Question: I like the navigation that can be seen here:

But I don't know how to do it. Could someone point me to a tutorial how to do it or could tell me some keywords
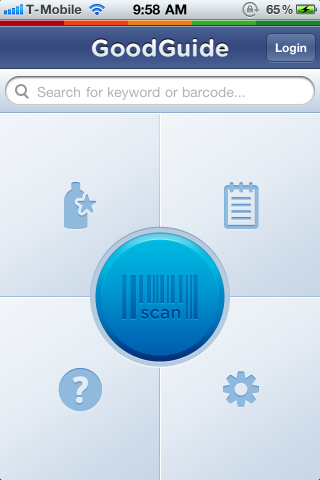
Answer: - -